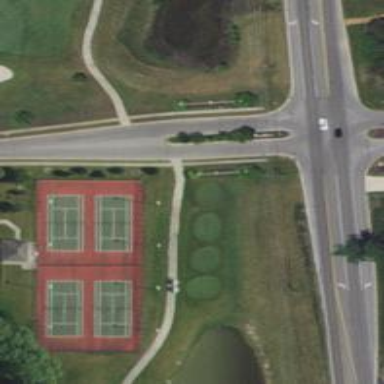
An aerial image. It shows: Path for both roads and golfers.